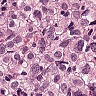
Metastatic tissue present: yes